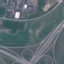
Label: Highway